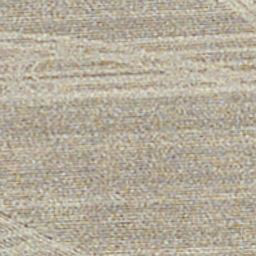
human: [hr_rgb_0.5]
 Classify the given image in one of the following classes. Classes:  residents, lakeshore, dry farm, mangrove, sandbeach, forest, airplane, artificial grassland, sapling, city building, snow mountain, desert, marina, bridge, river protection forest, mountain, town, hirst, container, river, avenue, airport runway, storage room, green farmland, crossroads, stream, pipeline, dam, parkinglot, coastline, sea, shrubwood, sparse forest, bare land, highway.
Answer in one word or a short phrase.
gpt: dry farm